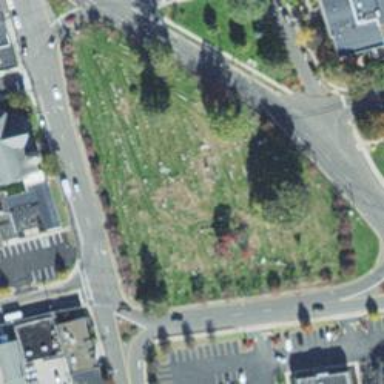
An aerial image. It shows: Municipal cemetery with landuse designation. It falls under the magic category of Cemetery.